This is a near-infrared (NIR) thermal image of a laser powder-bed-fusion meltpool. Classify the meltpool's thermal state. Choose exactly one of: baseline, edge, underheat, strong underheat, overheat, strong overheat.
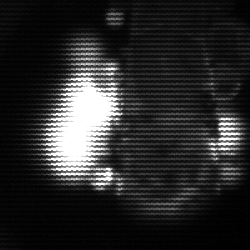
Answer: strong underheat